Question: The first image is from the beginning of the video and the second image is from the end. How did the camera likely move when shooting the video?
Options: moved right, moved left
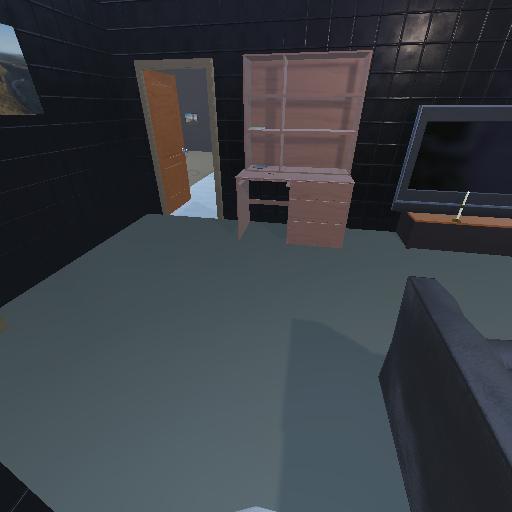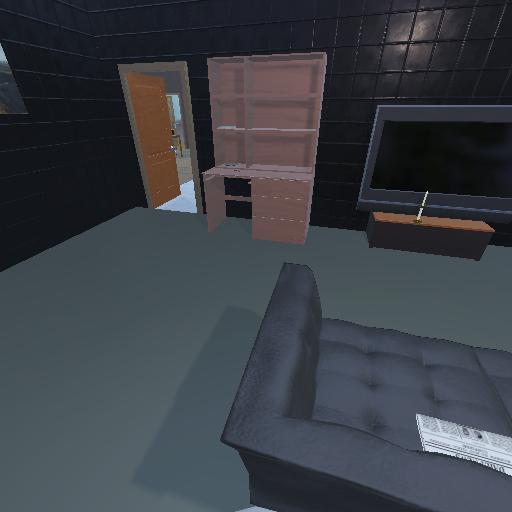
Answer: moved right